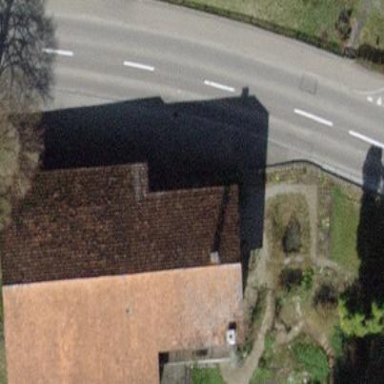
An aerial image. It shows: Farm building with gabled roof.